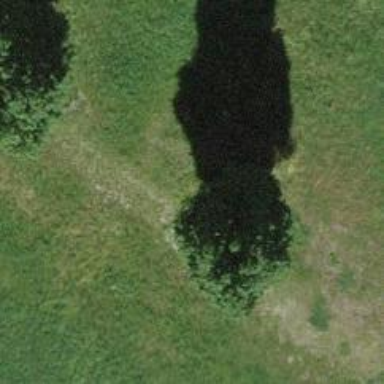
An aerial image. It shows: Avenue of trees.